Question: I'm looking for a way of querying a table to get events of a certain type, and all events that happen within the time-frame of the criteria event for the same person. That probably sounded like nonsense. Consider the following;

Imagine I want to get all "SHIFT"s for each person (A person could have multiple shifts per day) and it's associated breaks (But there could be other things as well) a way to query within a date range would be good as well. Eventually I'm going to be working with years worth of data, not all of which is necessary to everybody.
This example would return the first three rows, plus the last two. Row 5 is a BREAK, but it doesn't occur within a SHIFT for person 1.
I would love to provide some code but I honestly can't even think where to start with this one. I guess I'd need a sub query? Any help would be greatly appreciated!
I'm mostly using access 2003 so responses geared towards that would be ideal.
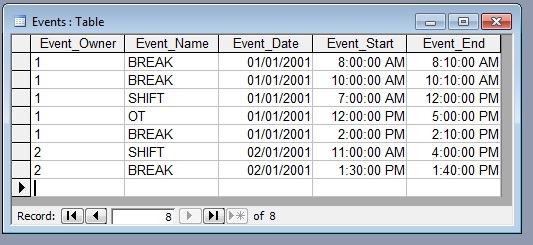
Answer: The way you've described the problem, it appears you want the shifts and related breaks as separate rows. To do this you can use 'union all' to combine the two different types. A correlated sub query lets you find breaks that occur during shifts.
'''
Select
*
From
Events
Where
Event_Name = 'SHIFT'
Union All
Select
*
From
Events e1
Where
Event_Name = 'BREAK' And
Exists (
Select
'x'
From
Events e2 -- find corresponding shift for break
Where
e1.Event_Owner = e2.Event_Owner And
e2.Event_Name = 'SHIFT' And
e1.Event_Start >= e2.Event_Start And
e1.Event_End <= e2.Event_End
)
'''